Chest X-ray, PA view. Patient: 66 years old, sex F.
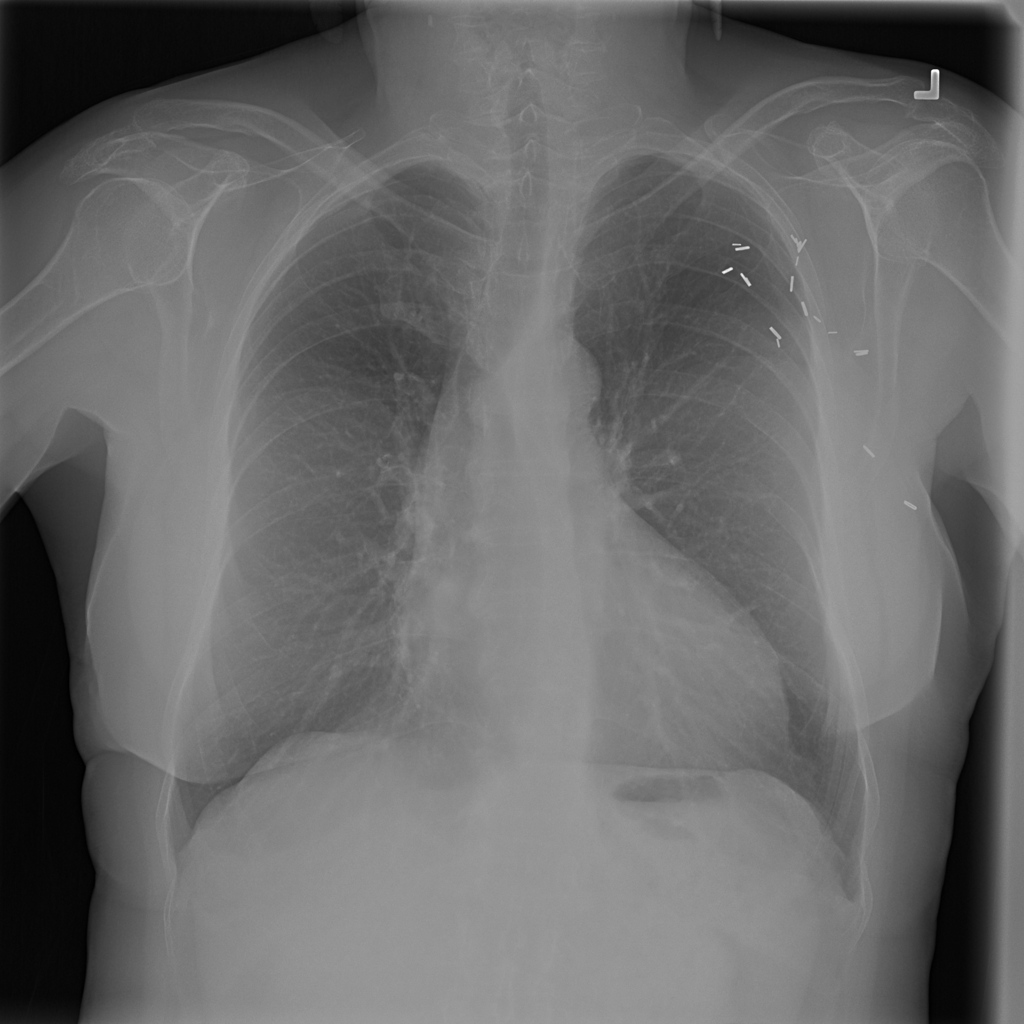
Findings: No Finding